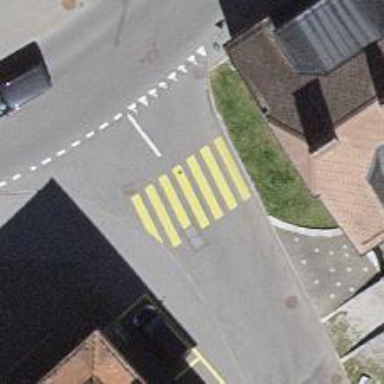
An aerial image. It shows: Marked road crossing.